Aerial crown-view tile of a tropical tree (Barro Colorado Island, Panama), acquired 20250616:
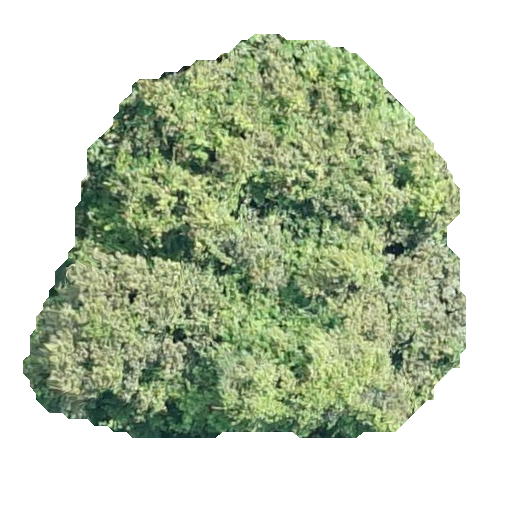
Species: Luehea seemannii
GBIF accepted scientific name: Luehea seemannii
Crown area: 198.705 m²